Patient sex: M
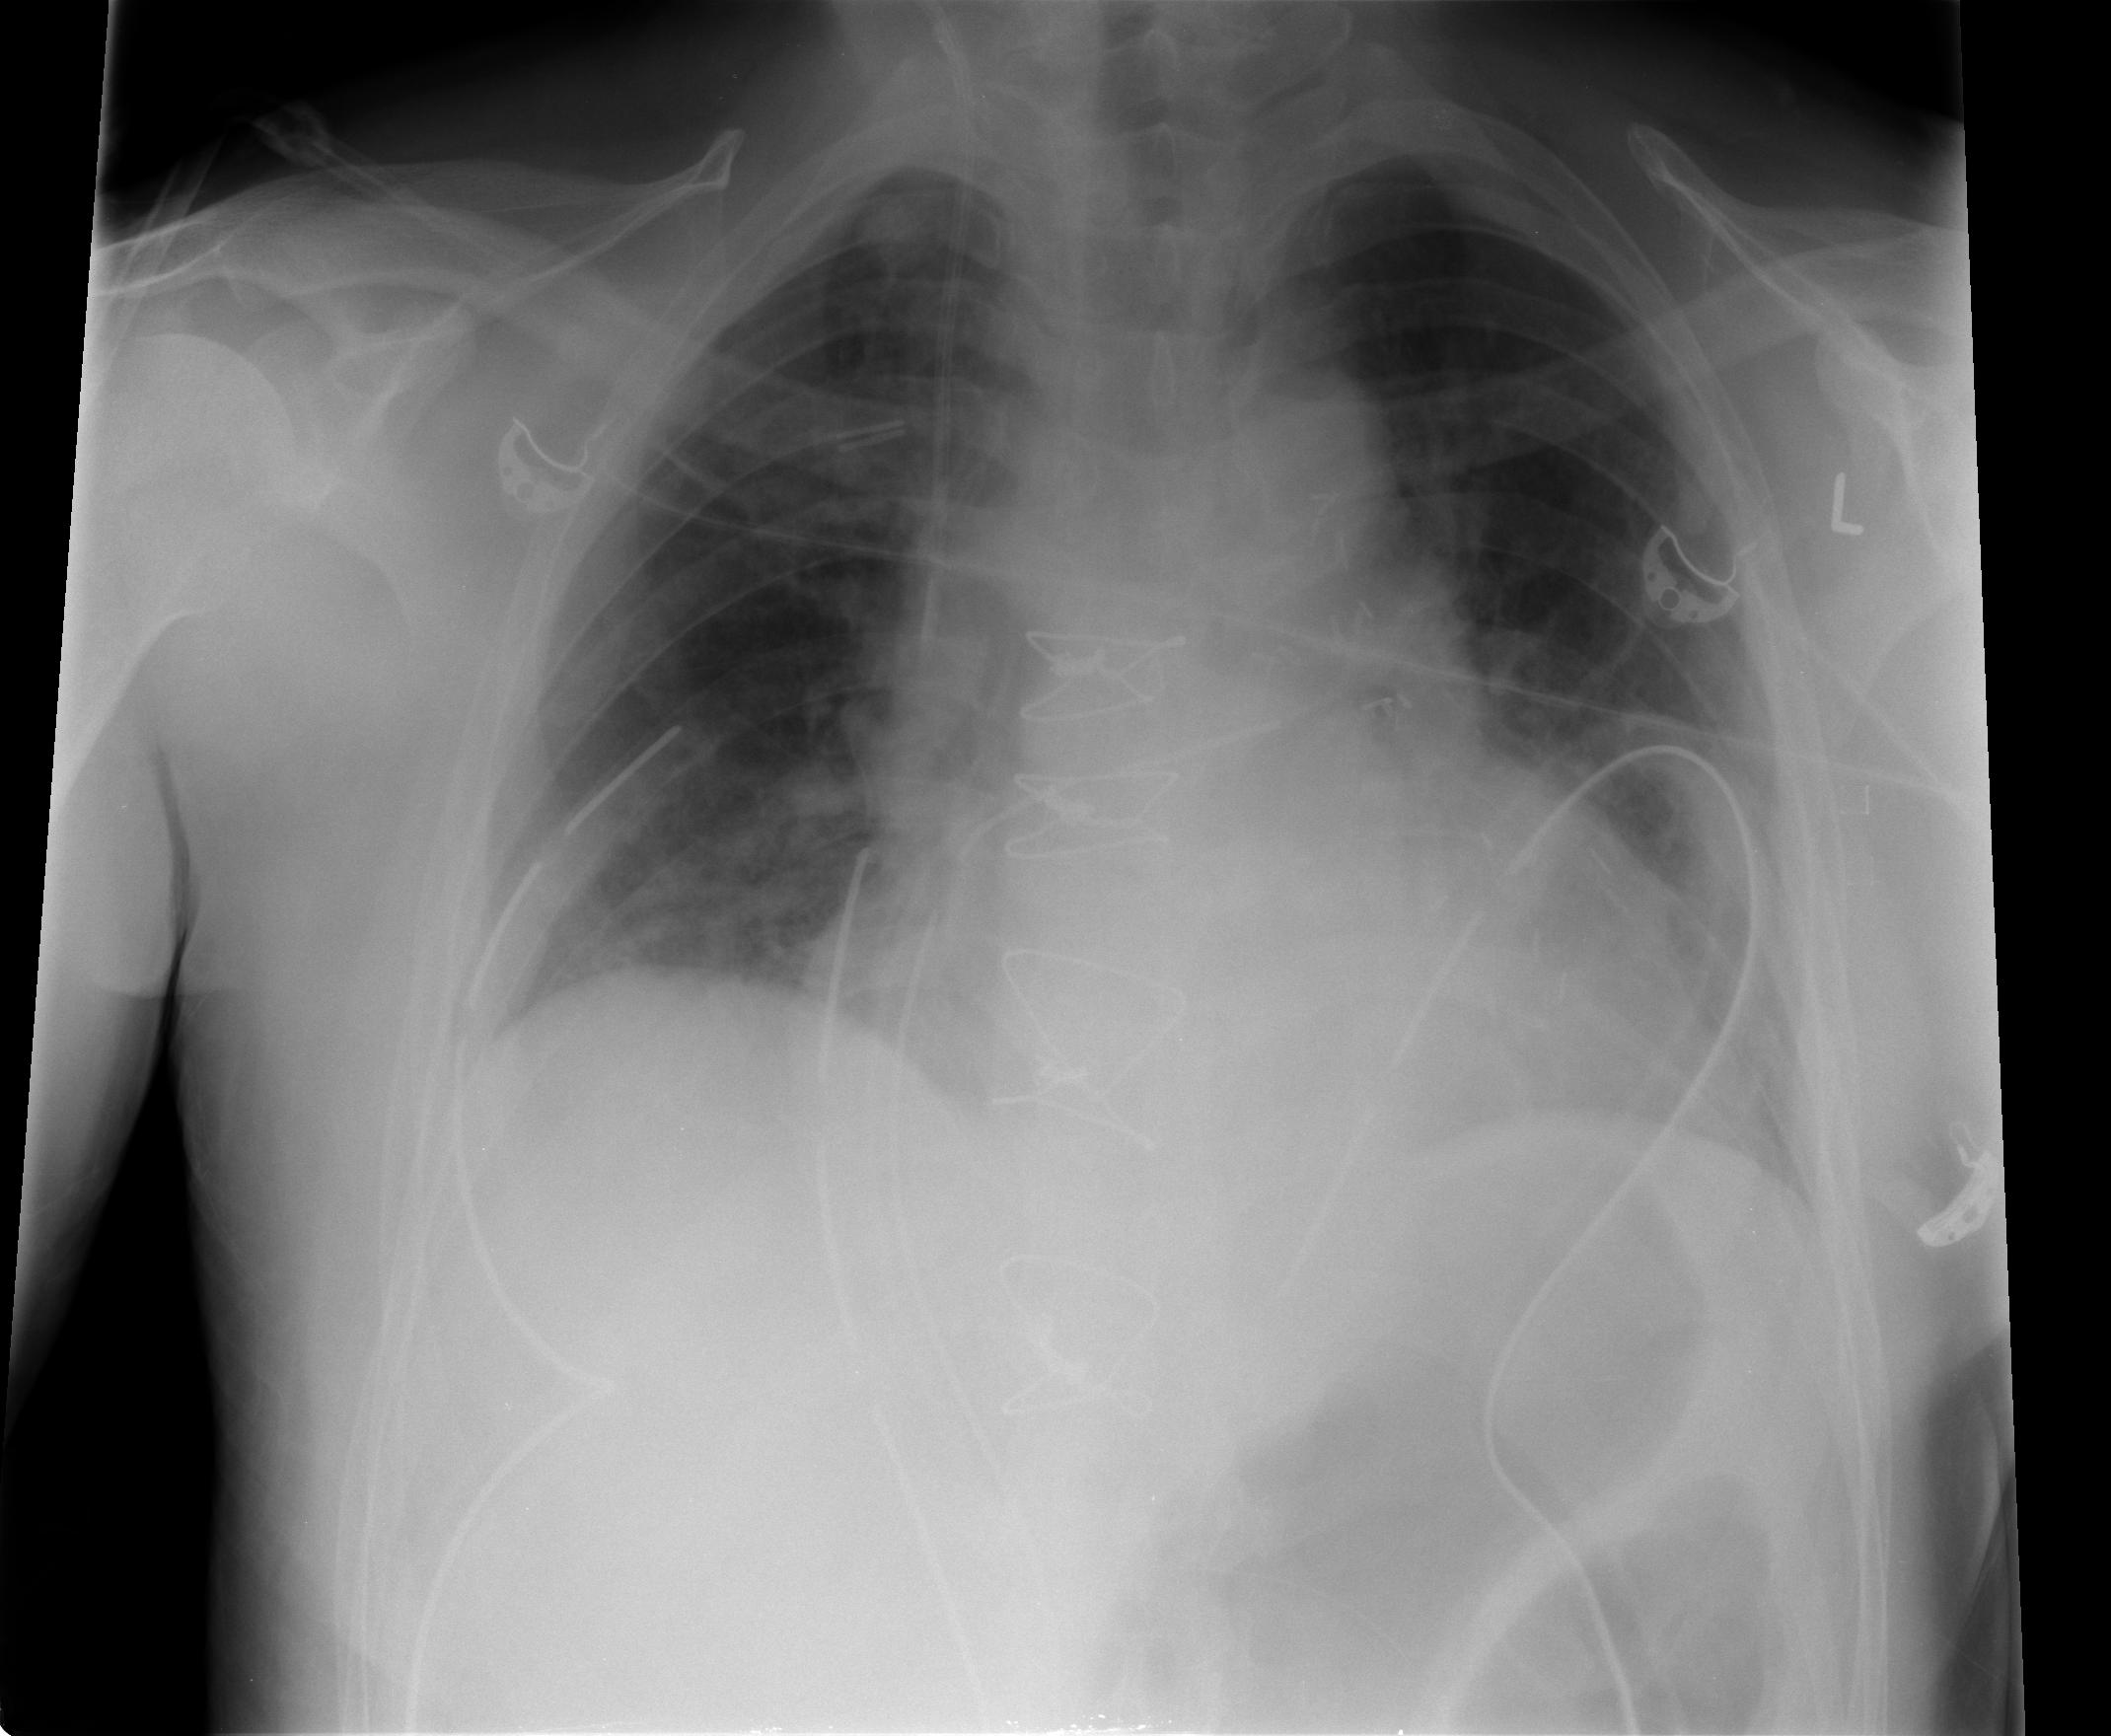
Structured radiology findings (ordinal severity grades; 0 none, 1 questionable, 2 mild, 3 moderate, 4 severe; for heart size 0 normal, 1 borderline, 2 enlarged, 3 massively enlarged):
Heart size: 2
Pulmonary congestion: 3
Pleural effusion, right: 0
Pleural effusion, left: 0
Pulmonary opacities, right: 2
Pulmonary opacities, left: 1
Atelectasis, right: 2
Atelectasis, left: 2